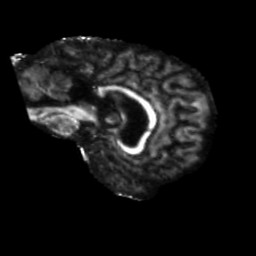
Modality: FA
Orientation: sagittal
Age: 66
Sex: female
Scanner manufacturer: siemens
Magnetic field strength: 3 T
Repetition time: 5.47 s
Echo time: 0.0854 s